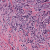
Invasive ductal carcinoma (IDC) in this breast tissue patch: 1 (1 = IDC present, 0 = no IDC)